Field crop: maize
Growth stage: 1
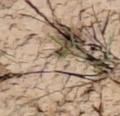
Species: lolium